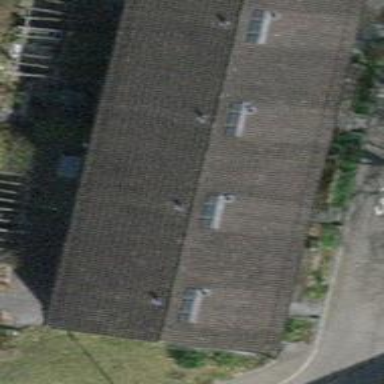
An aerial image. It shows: Gabled roofed house.